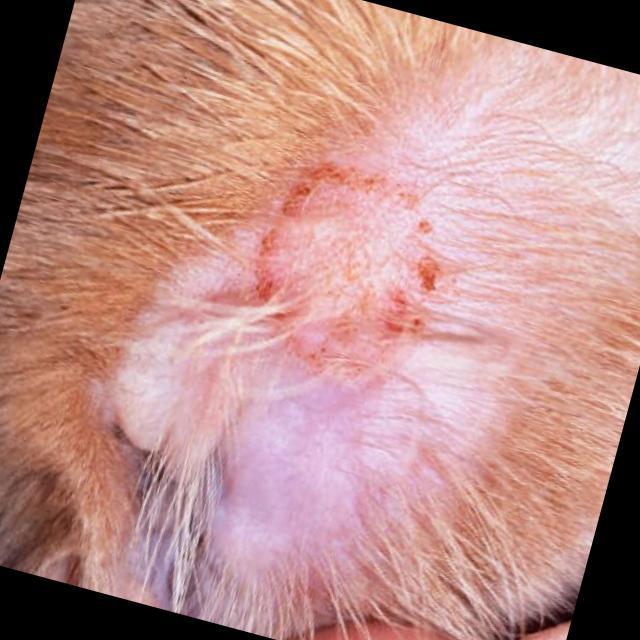
Canine ringworm (Dermatophytosis) — fungal infection caused by Microsporum or Trichophyton. Presents with circular alopecia, scaling, crusting, and broken hairs.